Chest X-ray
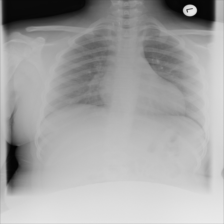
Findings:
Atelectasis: negative
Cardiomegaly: negative
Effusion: negative
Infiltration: negative
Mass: negative
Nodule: negative
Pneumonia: negative
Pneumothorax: negative
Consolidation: negative
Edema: negative
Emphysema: negative
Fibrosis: negative
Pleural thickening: negative
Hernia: negative